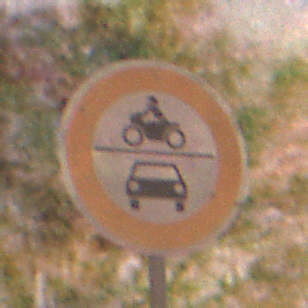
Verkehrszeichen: VerbotKraftfahrzeuge
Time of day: Night
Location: Outdoor (Nature)
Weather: Clear
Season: NotSpecified
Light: Natural